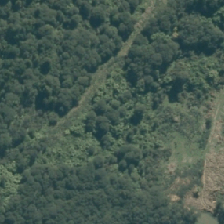
Land cover: grose_broom